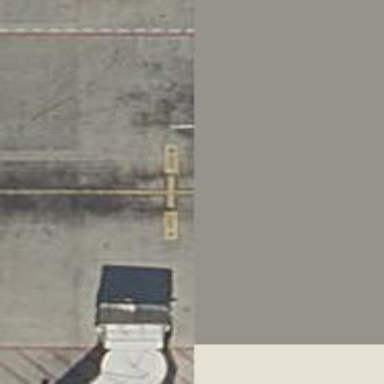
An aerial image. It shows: Airport parking position.